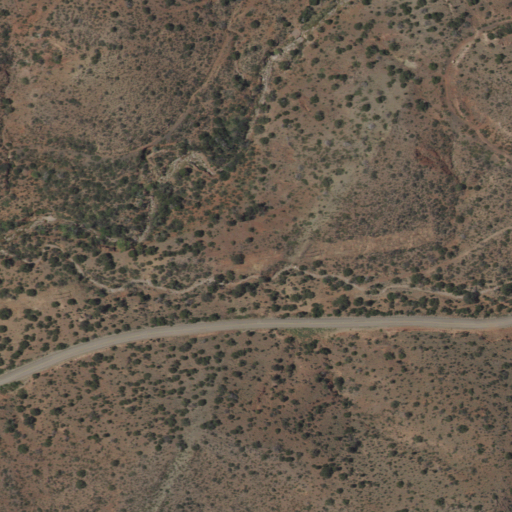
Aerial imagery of valley in New Mexico named Salado Canyon containing shrub and evergreen forest